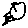
Label: bird